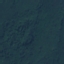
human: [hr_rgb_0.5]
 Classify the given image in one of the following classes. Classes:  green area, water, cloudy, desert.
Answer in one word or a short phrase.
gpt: green area